Question: # Elements within clickable h2
## Introduction
I am creating a one-line menu in html. I have 3 options that work in a really similar way. The problem is that the one that has the html right, looks like it can fail more easily. I put the 3 examples here. I am looking for reliable, browser-compatible menu. The third option uses javascript so I don't really love it.
The menu has to be 100% width, within a gray rectangle and has to have some text at left and some at right. The entire menu has to be clickable with only one hyperlink. This is <URL> so far:
## Implemented examples
A link to see them all working is <URL>. If you don't feel like clicking there, here's an image of how they look in the same order as the options:

## Option 1.
This one is no html compliant, but I've found is the one more logical, it behaves better in general and it's not likely to give many troubles:
'''
<a href="http://newfutureuniversity.org/test/hblock.php">
<h2 style="width:100%; height:100%; border: 1px solid #AAA; padding: 0px 0px 0px 5px; background-color: #EEE;">
Hello world
<span style="margin: 6px; color:gray; font-size: 15px; float:right; ">
Right text
</span>
</h2>
</a>
'''
## Option 2.
This one is html compliant, but I just hate to center things using pixels. I feel like it will break really easily. Besides, the text in the right is not fully clickable:
'''
<h2 style="border: 1px solid #AAA; padding: 0px 0px 0px 5px; background-color: #EEE;">
<a href="http://newfutureuniversity.org/test/hblock.php" style="width:100%; height:100%; display:block;">
Hello world
</a>
<span style="position: relative; right: 6px; top:-23px; color:gray; font-size: 15px; float:right; ">
Right text
</span>
</h2>
'''
## Option 3.
This one uses javascript. I prefer not to bloat every menu like this one with javascript and to use html/css is available, but this is another option. It doesn't get the color that regular links do.
'''
<h2 onclick="location.href='http://newfutureuniversity.org/test/hblock.php';" style="cursor:pointer; display: block; width:100%; height:100%; border: 1px solid #AAA; padding: 0px 0px 0px 5px; background-color: #EEE;">
Hello world
<span style="margin: 6px; color:gray; font-size: 15px; float:right; ">
Right text
</span>
</h2>
'''
## Question
PS, all the inline CSS will be put apart in a different css sheet.
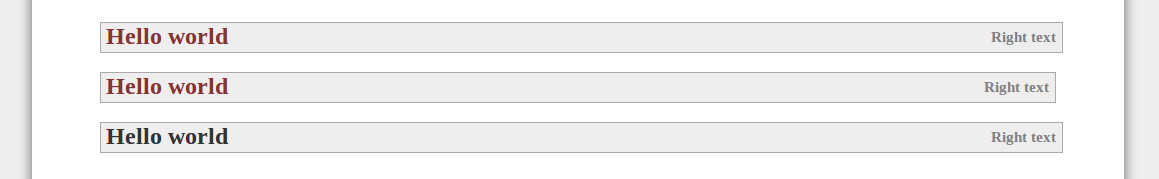
Answer: I'd suggest that the better approach is to reorganise your HTML, to the following:
'''
<h2>
<a href="http://newfutureuniversity.org/test/hblock.php">Hello world<span>Right text</span></a>
</h2>
'''
And then use the following CSS:
'''
a {
display: block;
padding: 0.2em;
width: 80%;
margin: 0 auto;
border: 1px solid #000;
background-color: #aaa;
}
a span {
color: #000;
float: right;
text-decoration: none;
font-size: 0.8em;
padding-top: 0.2em;
}
'''
<URL>.
The validity of this depends on the elements you want to ultimately place within the 'h2' tag to remain clickable, though. Under HTML5 it's valid to nest block-level elements within an 'a' tag, under HTML4, though, while it still seems to work it's considered valid, according to the doctype.
But, for the posted requirements this seems to work; albeit it does require the restructuring of your HTML, which may not be possible. However:
- - 'span'- 'px''padding''a'-
---
to amend the CSS a little, to account for the potential for the right-floated text to become large enough to overflow to the next line, by simply adding 'overflow: hidden' to the 'a' element's CSS:
'''
a {
display: block;
padding: 0.2em;
width: 80%;
margin: 0 auto;
border: 1px solid #000;
background-color: #aaa;
overflow: hidden;
}
'''
<URL>.
You could also, of course, add a 'max-width' to the 'span':
'''
a span {
color: #000;
float: right;
text-decoration: none;
font-size: 0.8em;
padding-top: 0.2em;
max-width: 80%;
}
'''
<URL>.